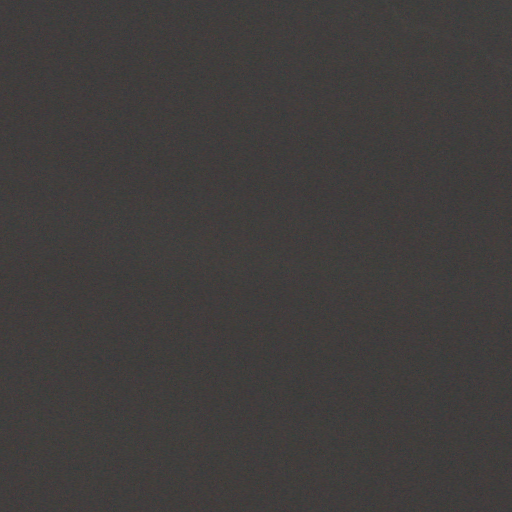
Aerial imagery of bar in Minnesota named Blueberry Island Reef containing only open water